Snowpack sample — Rabbit Ears Pass, Jackson County, Colorado, USA (12/17/25, 1:08 PM MST)
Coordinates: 40.387, -106.625
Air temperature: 34 °F
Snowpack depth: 46 cm
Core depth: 20 cm
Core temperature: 24.8 °F
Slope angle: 6°, slope face: 165°
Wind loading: medium
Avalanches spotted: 0
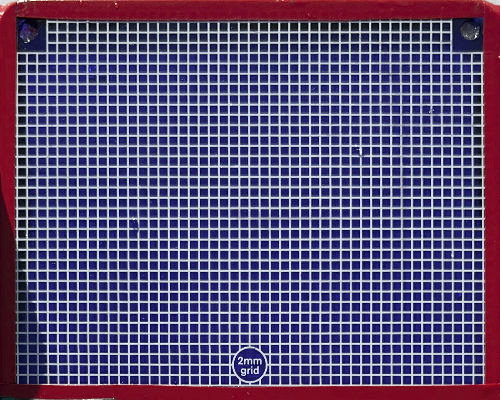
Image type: profile
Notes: No avalanches spotted nearby, although collected in a meadowy area with minimal risk on this face of the pass.